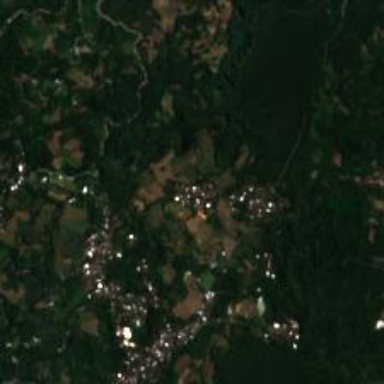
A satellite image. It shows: Small settlement known as hamlet.